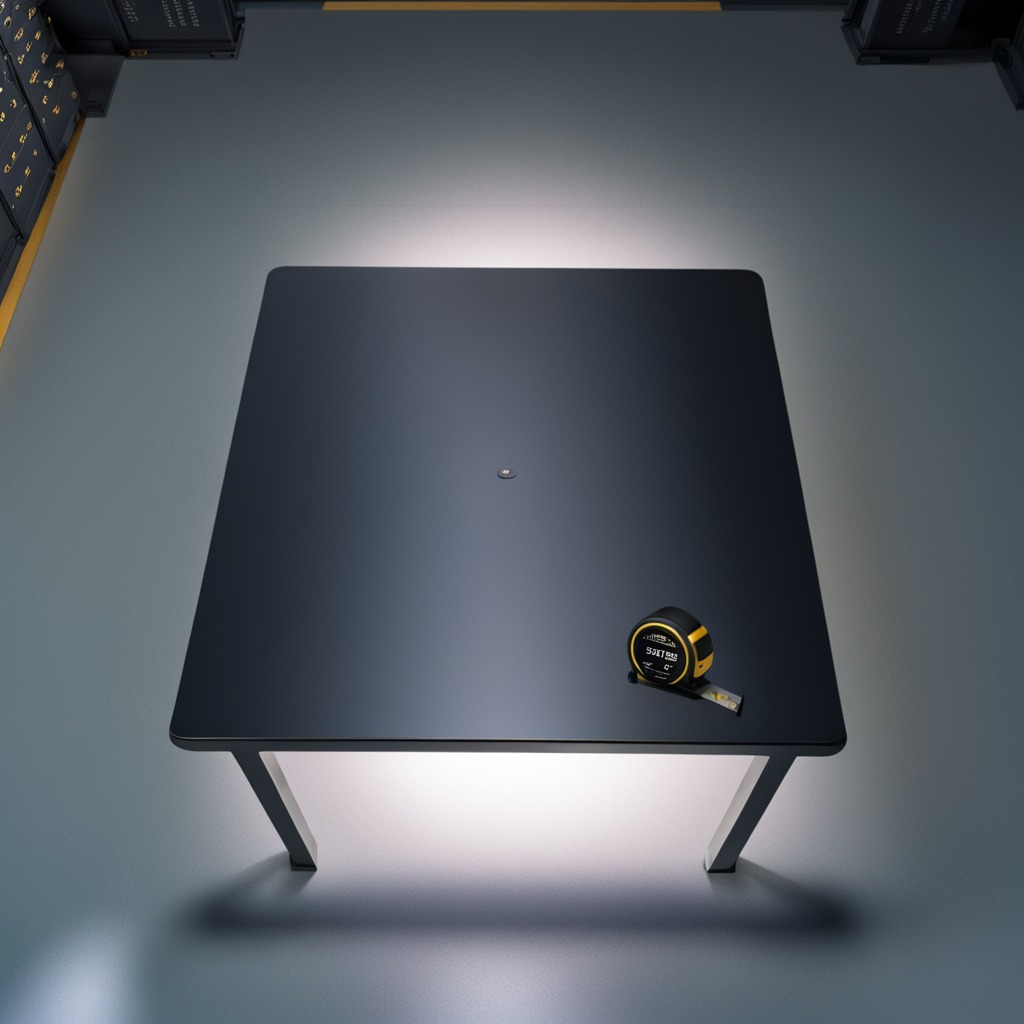
A measuring tape is lying on the clean empty table in the basement in the evening soft directional lighting on the tabletop realistic grain studio-quality clarity centered framing